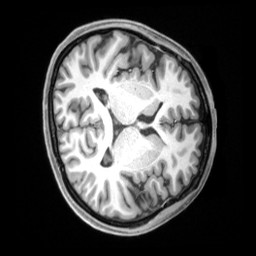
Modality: T1w
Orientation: axial
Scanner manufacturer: siemens
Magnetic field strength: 3 T
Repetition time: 2.5 s
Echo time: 0.00218 s